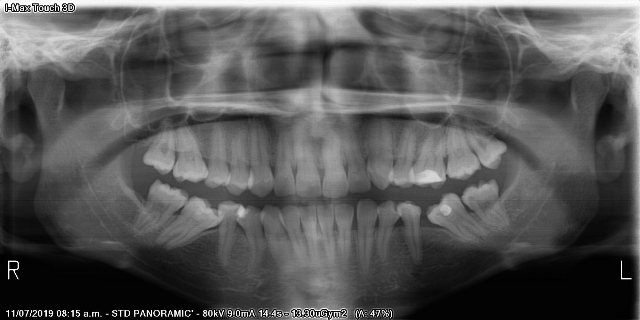
adult